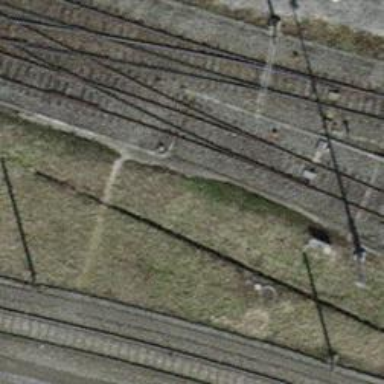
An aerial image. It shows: Railway switch.